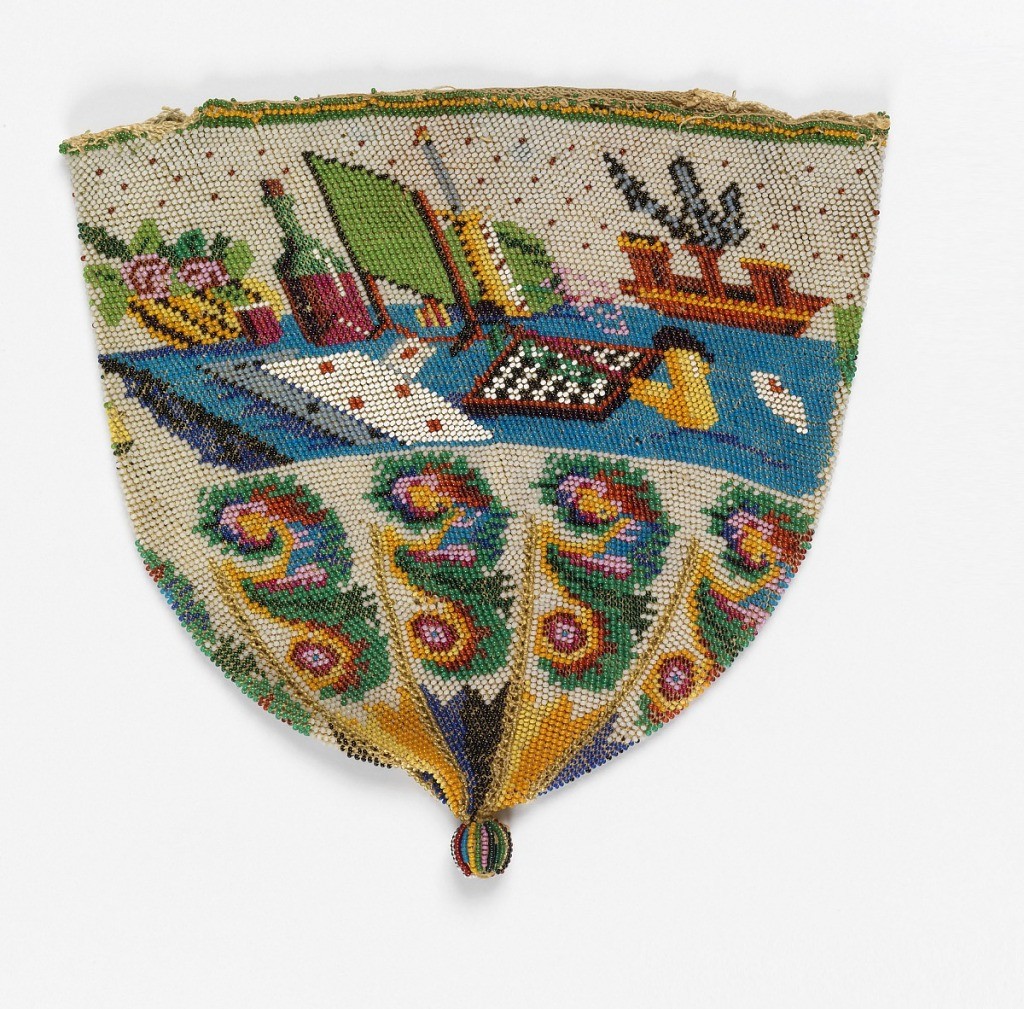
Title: Bag
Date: ca. 1830
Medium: glass beads Technique: beaded knitting
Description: A landscape with a hunter, a gaming table, and conventionalized ornament.